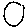
Label: circle